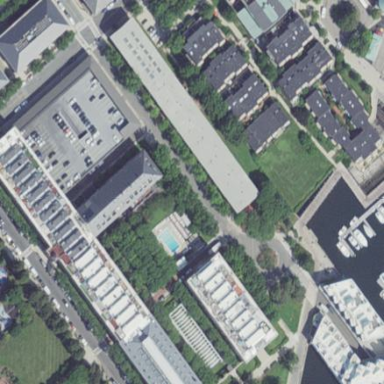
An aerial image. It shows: Building.